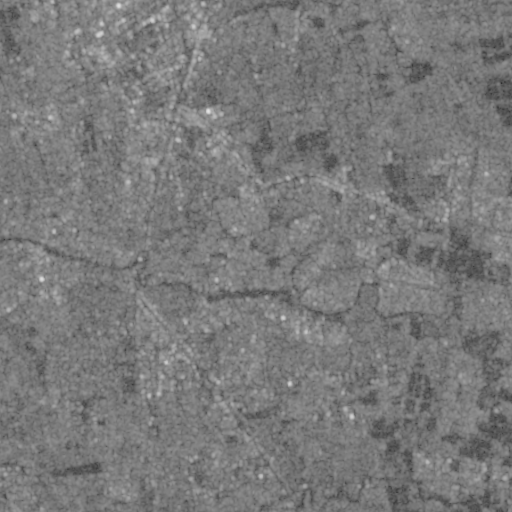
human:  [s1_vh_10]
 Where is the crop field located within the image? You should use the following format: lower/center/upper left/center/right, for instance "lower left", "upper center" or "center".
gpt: The crop field is located in the lower left of the image.
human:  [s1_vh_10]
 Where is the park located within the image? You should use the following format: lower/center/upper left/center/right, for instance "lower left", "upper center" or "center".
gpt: The park is located in the lower left of the image.
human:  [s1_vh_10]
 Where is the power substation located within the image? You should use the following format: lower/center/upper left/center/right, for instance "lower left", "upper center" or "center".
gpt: The power substation is located in the upper center of the image.
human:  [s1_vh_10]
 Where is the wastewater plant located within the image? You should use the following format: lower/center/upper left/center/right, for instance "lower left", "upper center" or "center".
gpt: The wastewater plant is located in the lower left of the image.
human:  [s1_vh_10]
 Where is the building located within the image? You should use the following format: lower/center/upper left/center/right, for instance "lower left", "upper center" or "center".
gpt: There is no building in the image.

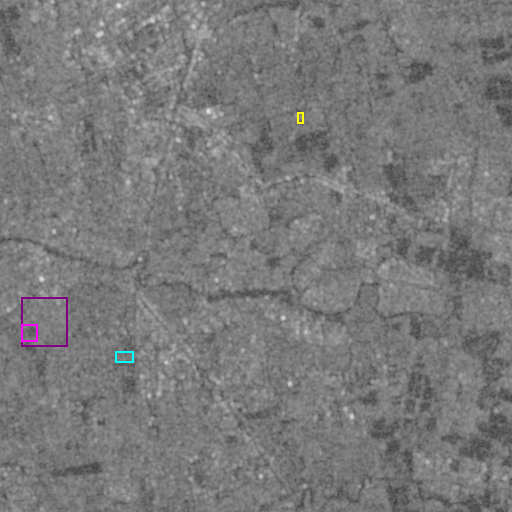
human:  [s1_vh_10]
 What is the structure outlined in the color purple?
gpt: The structure outlined in purple is a crop field.
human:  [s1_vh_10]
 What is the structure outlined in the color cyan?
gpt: The structure outlined in cyan is a park.
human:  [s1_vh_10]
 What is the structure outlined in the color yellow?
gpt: The structure outlined in yellow is a power substation.
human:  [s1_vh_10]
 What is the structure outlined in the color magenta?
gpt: The structure outlined in magenta is a wastewater plant.
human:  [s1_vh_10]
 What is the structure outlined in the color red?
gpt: There is no red outline.